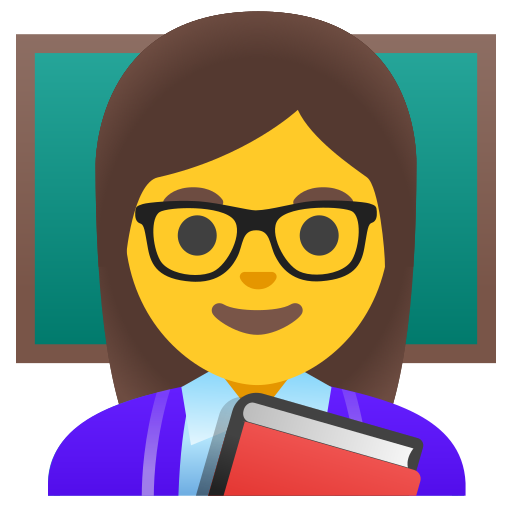
Emoji: 👩‍🏫